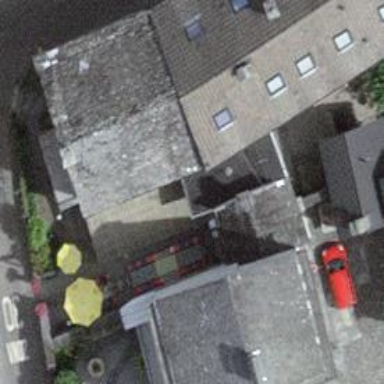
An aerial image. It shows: Restaurant.